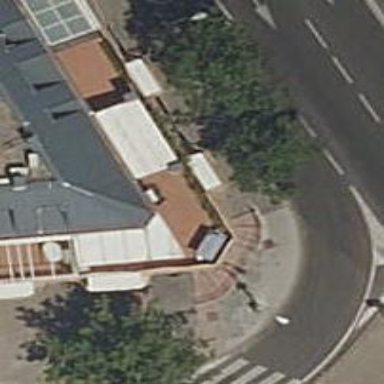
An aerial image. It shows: Fast food establishment.